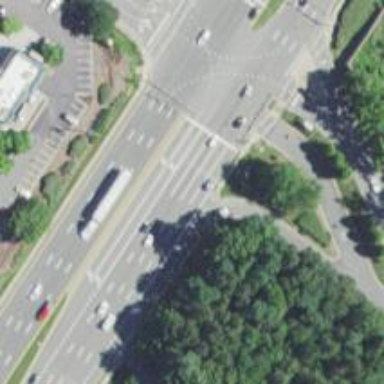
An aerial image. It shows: Asphalt trunk link road.